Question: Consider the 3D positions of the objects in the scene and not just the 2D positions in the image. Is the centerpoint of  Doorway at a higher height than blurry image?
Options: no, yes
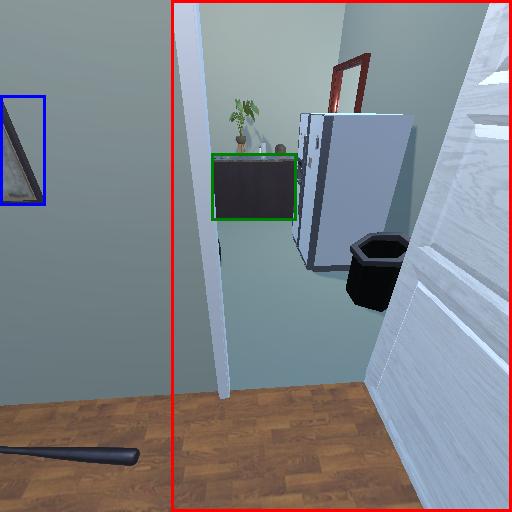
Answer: no